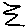
Label: zigzag